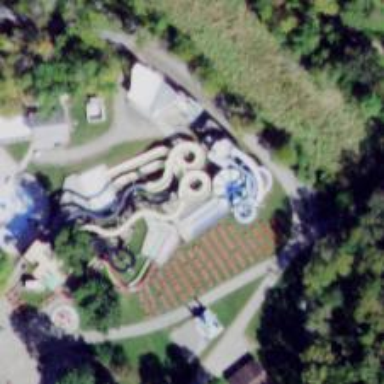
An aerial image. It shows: Water slide attraction.